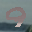
Label: 9